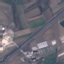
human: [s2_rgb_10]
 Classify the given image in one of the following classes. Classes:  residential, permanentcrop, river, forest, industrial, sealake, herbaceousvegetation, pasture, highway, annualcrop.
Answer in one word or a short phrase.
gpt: Highway